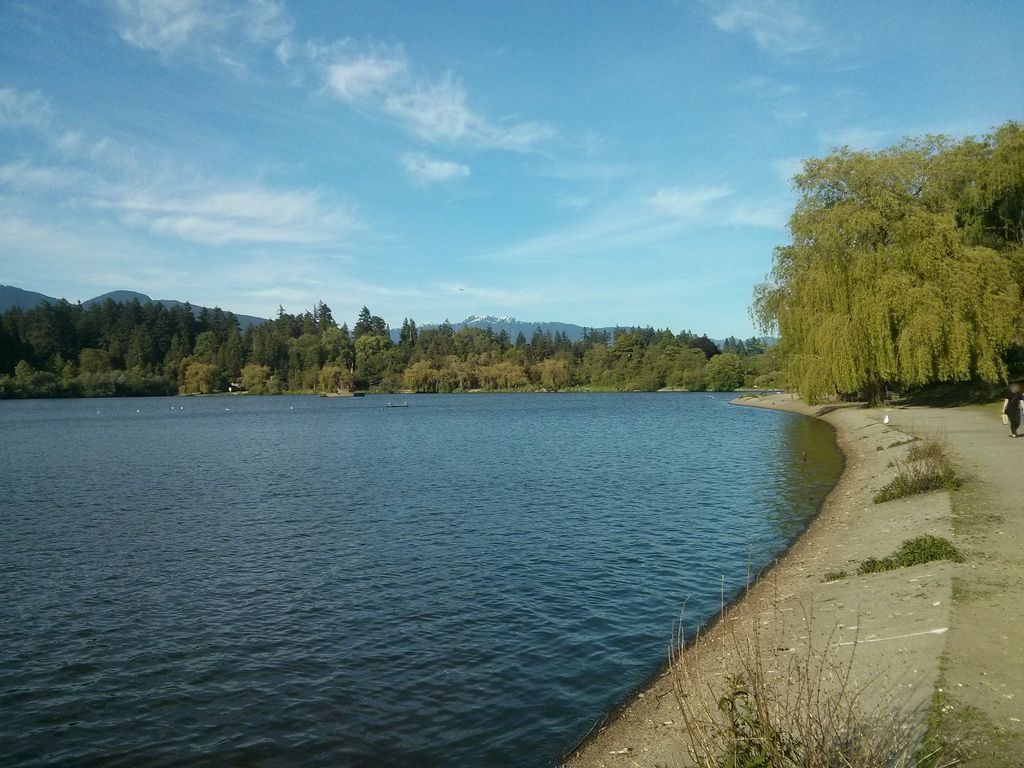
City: vancouver